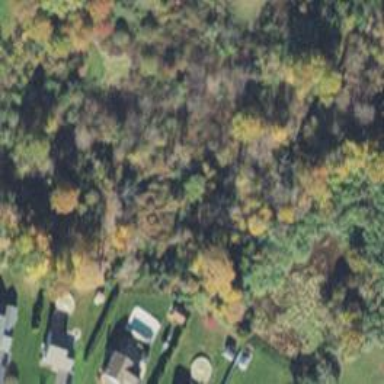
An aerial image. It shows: Existing preserved open space in the woodland.